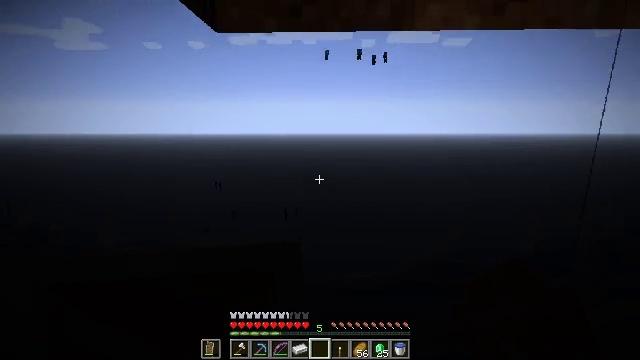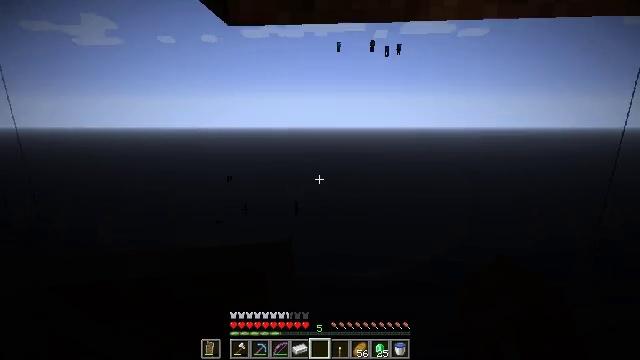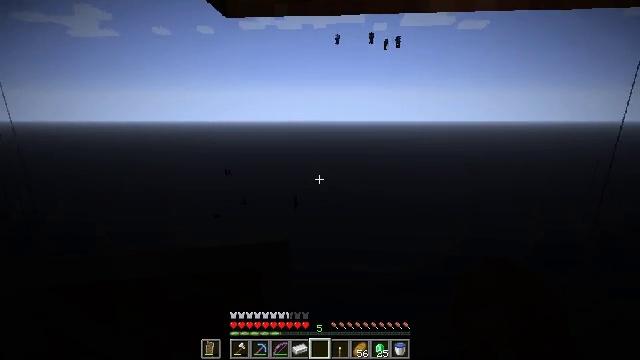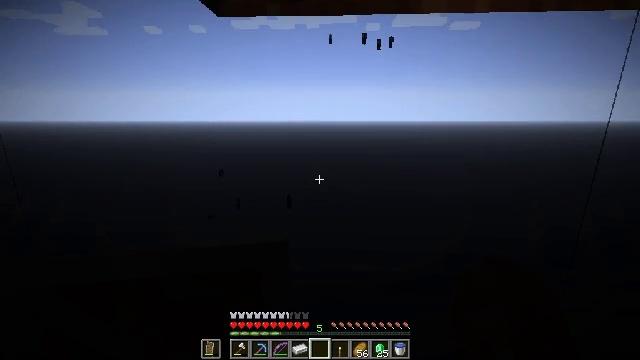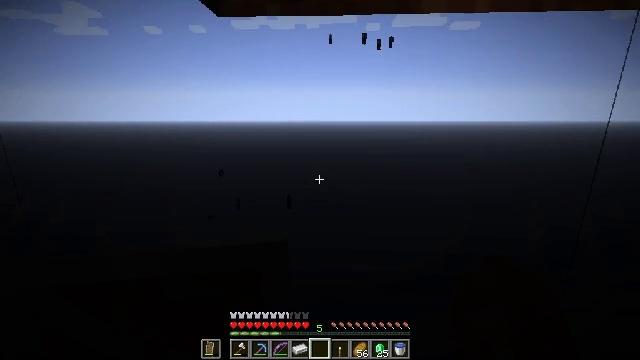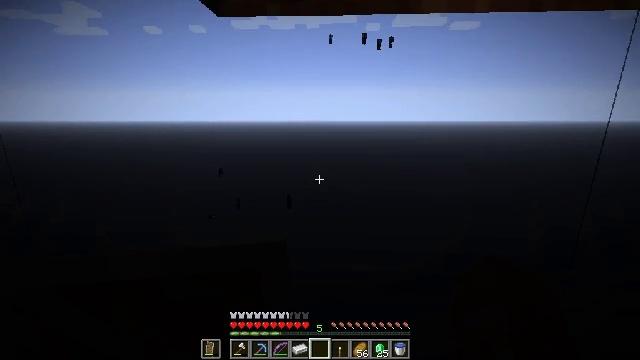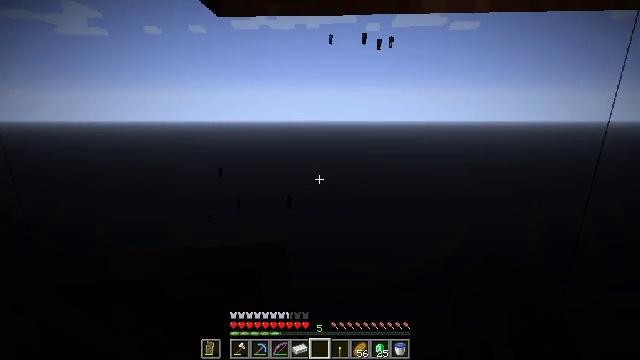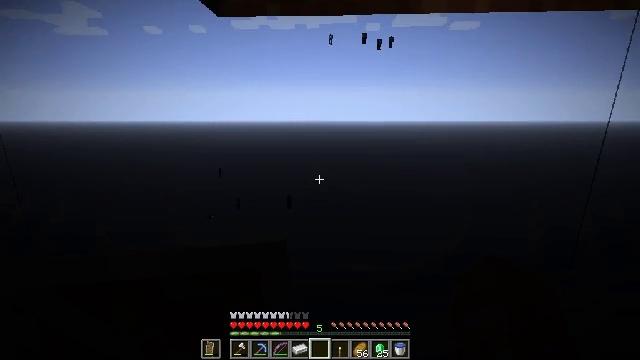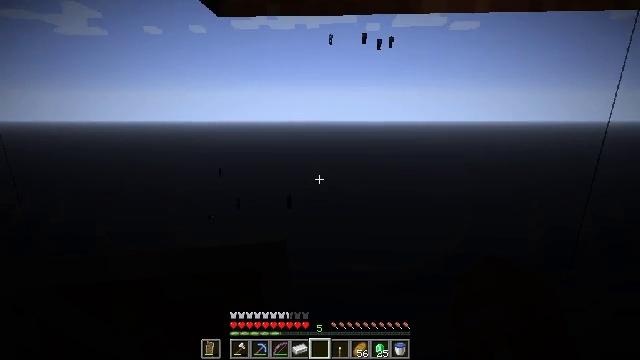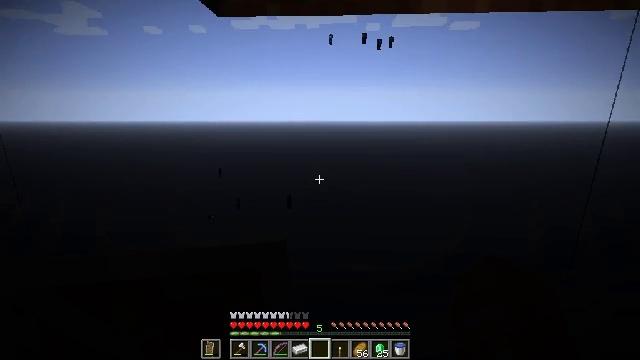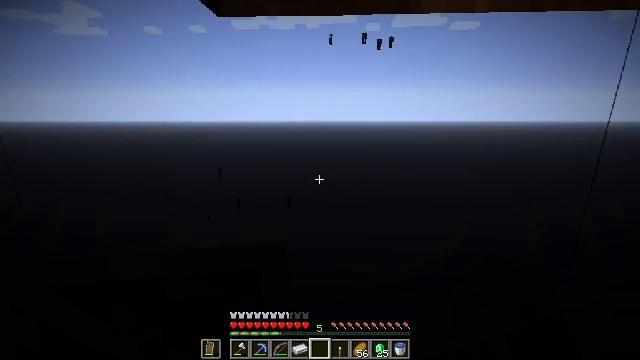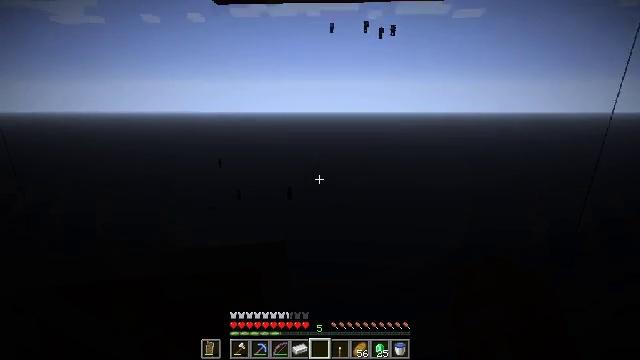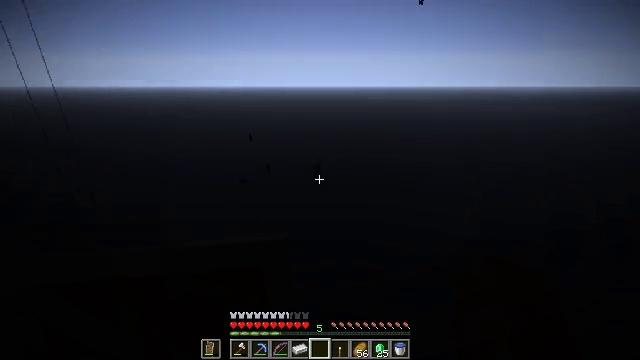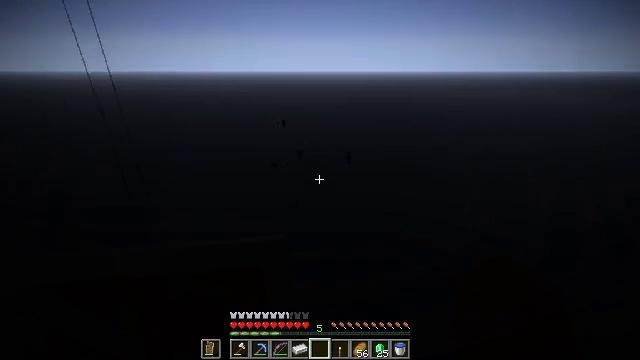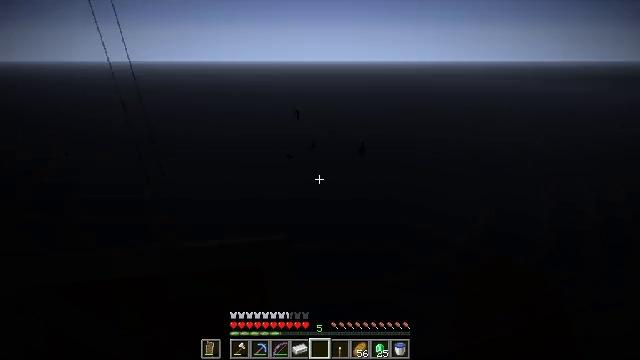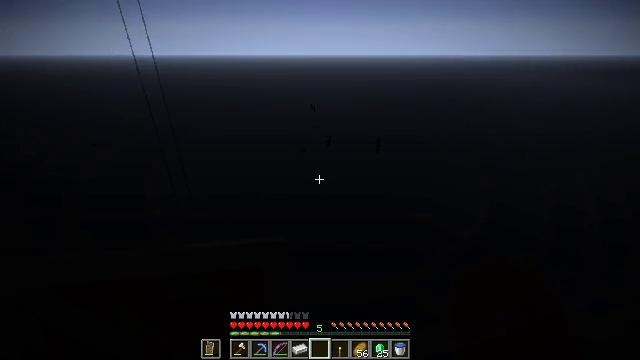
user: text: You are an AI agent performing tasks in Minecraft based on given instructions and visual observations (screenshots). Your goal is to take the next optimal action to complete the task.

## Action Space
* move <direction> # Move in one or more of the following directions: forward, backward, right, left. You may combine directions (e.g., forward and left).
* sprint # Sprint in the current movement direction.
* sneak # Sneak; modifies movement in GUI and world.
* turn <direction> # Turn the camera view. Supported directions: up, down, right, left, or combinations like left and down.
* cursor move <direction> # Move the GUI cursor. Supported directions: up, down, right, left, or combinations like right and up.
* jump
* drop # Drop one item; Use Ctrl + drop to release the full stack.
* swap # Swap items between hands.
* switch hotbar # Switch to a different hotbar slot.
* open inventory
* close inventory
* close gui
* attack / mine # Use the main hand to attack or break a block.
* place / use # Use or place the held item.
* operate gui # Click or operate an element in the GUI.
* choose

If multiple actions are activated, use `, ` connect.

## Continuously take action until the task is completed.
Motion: motion action
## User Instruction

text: Gather the composter from your farm.
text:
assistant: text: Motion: turn left and down
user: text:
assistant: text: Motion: turn down
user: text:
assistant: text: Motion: turn right
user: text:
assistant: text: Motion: no_op
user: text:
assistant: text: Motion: no_op
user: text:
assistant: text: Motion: no_op
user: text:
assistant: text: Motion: no_op
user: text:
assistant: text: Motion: no_op
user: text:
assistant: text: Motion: no_op
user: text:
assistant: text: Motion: no_op
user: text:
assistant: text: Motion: turn down
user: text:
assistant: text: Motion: turn left and down
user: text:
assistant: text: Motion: turn left and down
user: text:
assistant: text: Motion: turn left and down
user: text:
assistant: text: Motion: turn left and down
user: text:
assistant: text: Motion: turn left
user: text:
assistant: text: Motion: no_op
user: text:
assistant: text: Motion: no_op
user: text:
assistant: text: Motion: no_op
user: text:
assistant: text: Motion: no_op
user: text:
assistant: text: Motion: no_op
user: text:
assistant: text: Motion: no_op
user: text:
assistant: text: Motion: no_op
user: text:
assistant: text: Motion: no_op
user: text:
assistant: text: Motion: no_op
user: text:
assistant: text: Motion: turn left and down
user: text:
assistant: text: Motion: turn left and down
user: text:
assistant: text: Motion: turn left and down
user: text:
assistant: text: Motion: turn left and down
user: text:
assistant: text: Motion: turn down